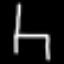
Label: chair